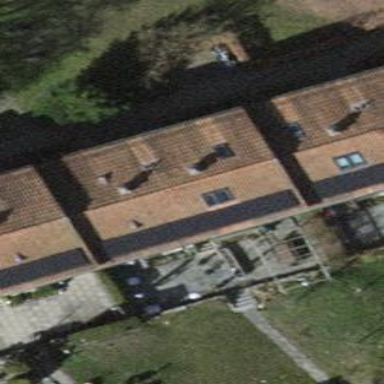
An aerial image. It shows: Beige house with gabled roof covered in orange-red roof tiles. The roof is oriented across the building.